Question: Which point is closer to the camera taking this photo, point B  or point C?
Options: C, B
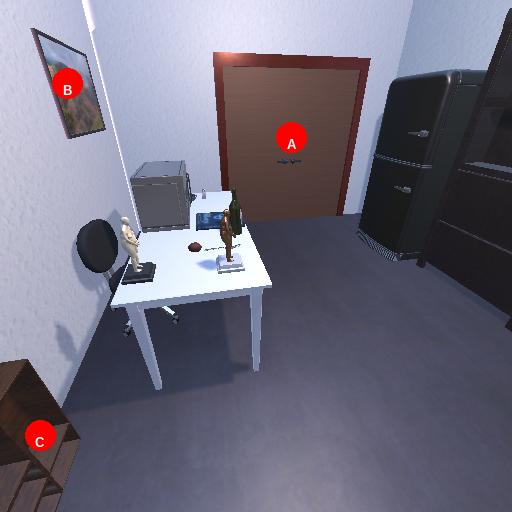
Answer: C